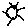
Label: sun